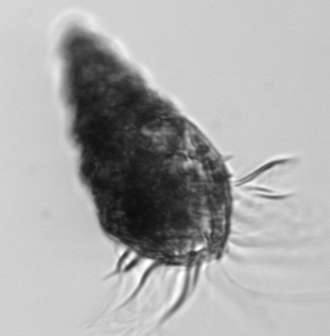
Label: Laboea_strobila